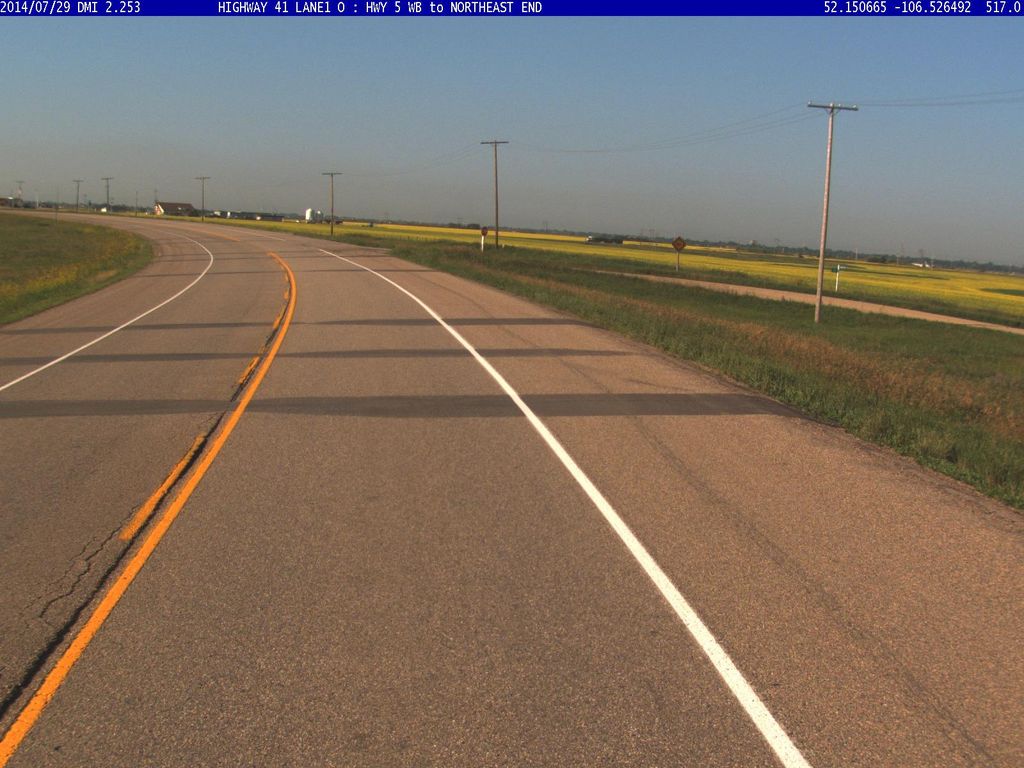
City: saskatoon